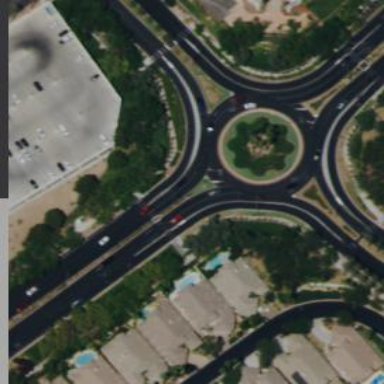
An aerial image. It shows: Secondary road made of asphalt leading to roundabout.